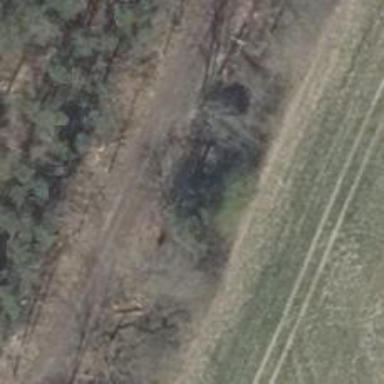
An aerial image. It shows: Hunting stand.